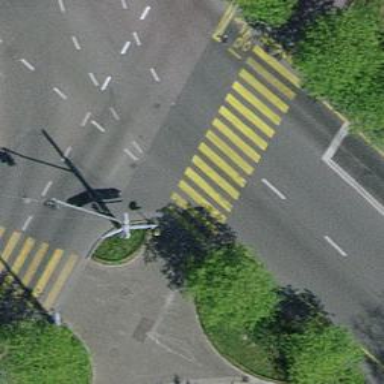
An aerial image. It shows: Road crossing with traffic signals.